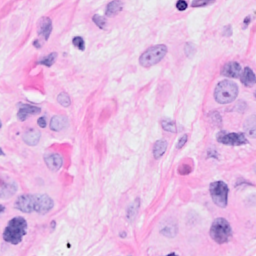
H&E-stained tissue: Breast